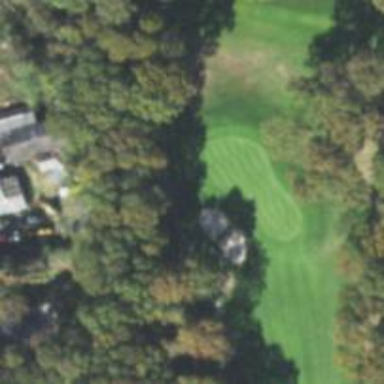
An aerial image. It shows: View of golf hole.